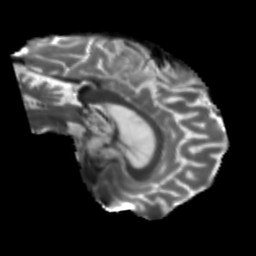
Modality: T2w
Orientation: sagittal
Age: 75
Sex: male
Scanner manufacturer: siemens
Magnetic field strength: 3 T
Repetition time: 5.25 s
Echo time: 0.08 s